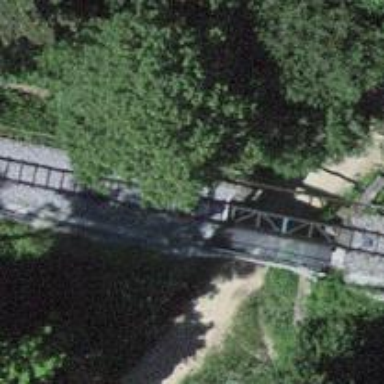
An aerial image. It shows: Funicular railway bridge.